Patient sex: M
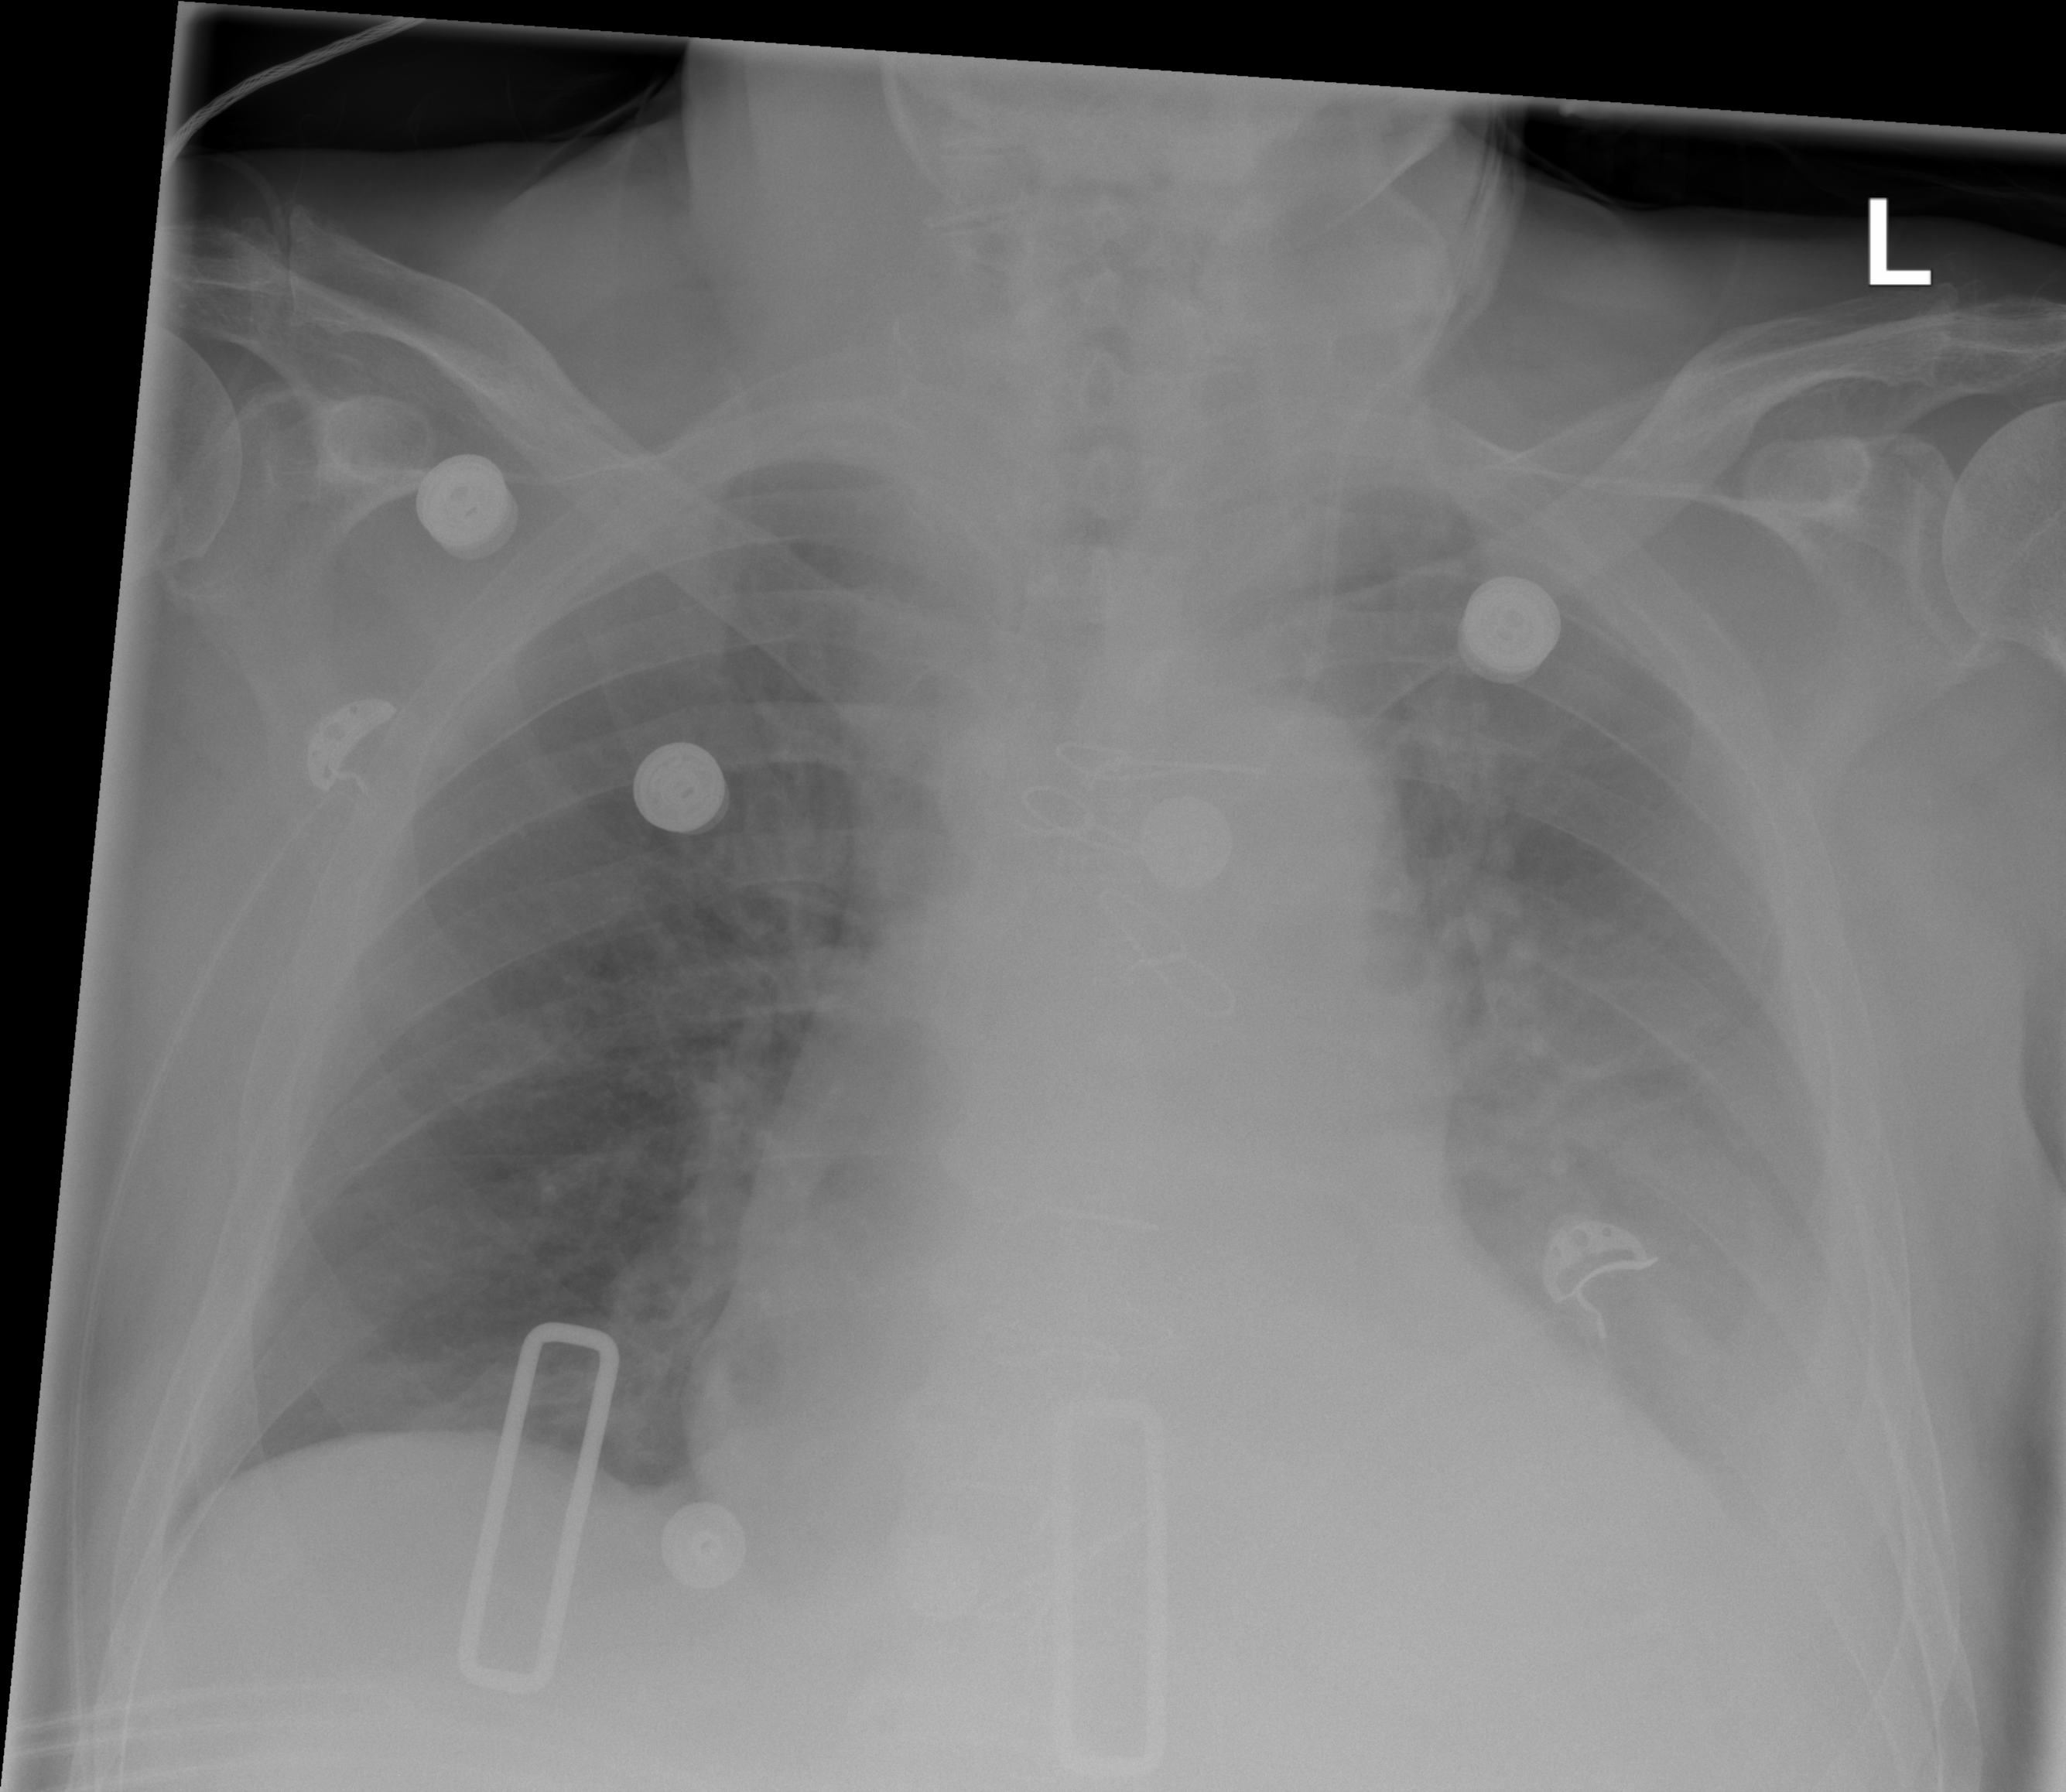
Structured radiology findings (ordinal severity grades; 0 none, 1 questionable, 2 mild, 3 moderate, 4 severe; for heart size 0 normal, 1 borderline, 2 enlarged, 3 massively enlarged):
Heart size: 2
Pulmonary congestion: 2
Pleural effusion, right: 0
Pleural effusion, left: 2
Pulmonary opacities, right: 1
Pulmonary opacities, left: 2
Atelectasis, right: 2
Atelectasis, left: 2